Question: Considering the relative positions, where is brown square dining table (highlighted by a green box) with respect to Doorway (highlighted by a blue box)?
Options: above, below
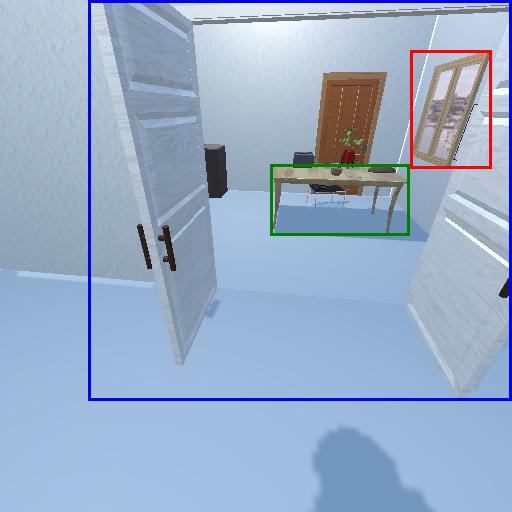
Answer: above